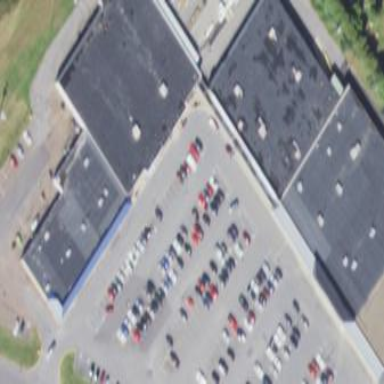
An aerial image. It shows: Retail area.